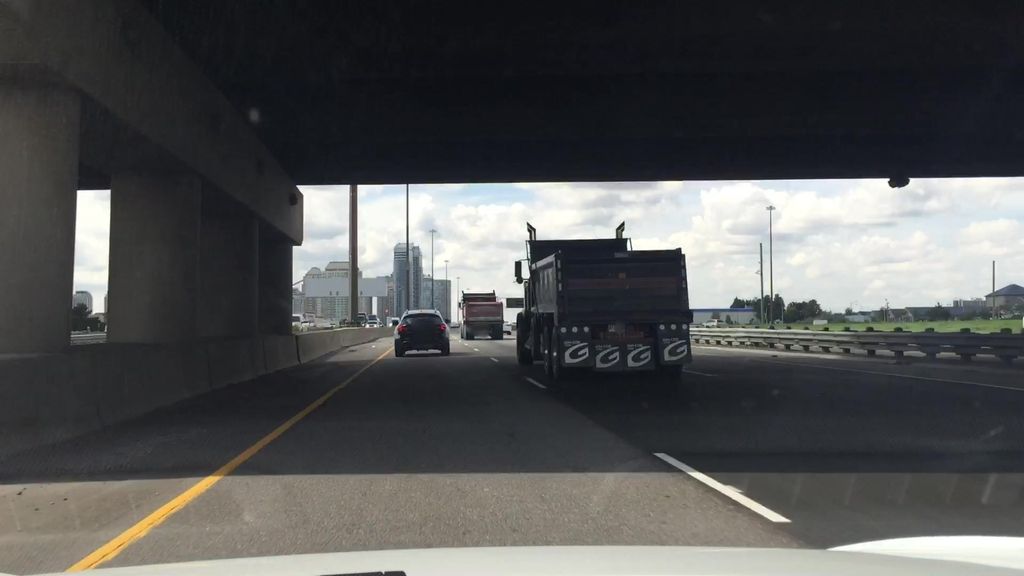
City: toronto